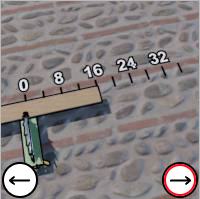
Task: length
Answer: 16
First scale value: 8.0